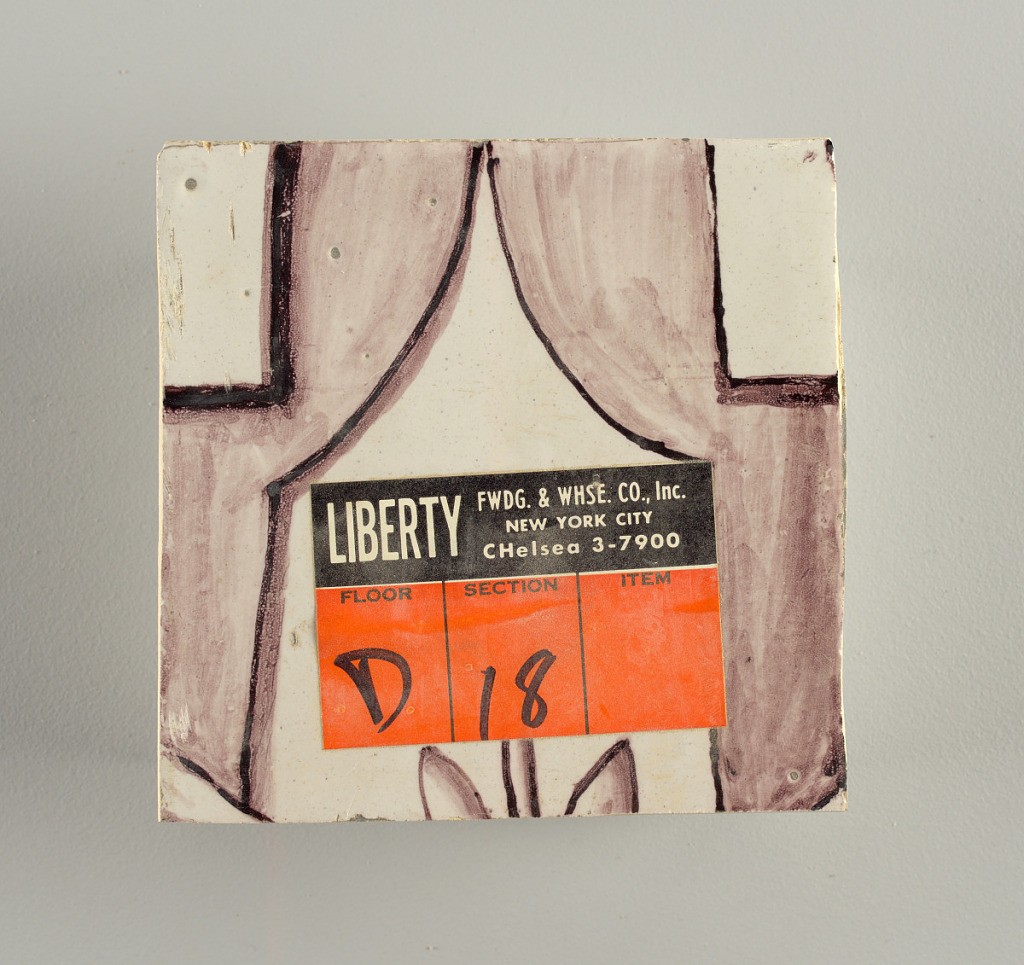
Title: Wall facing
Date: ca. 1725
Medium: tin-glazed earthenware, underglaze
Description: Running design for a frieze or a dado, composed of scrolls of foliage and strapwork, and four repeating motifs--a seated woman in a small upright oval medallion, a putto seated on a rocailled base, and strapwork in axial pattern.  The various panels, A to F, show various repeats of the same design, all being five tiles high and a varying number of tiles wide.